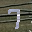
Label: 7